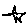
Label: star